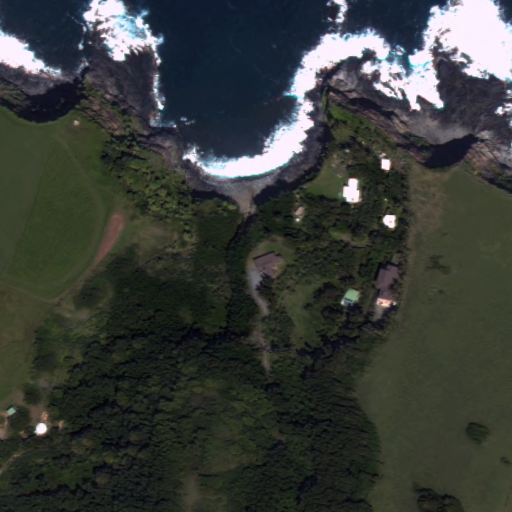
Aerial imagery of valley in Hawaii named Honokalā Gulch containing only unknown